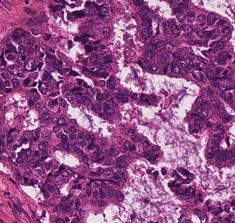
Tumor epithelial tissue: yes
Tumor-associated stroma tissue: yes
Normal tissue: no